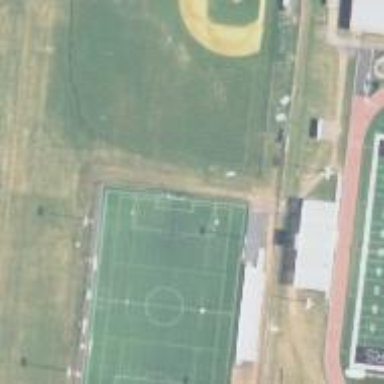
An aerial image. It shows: Pitch with artificial turf. Bleachers are available for sports activities.